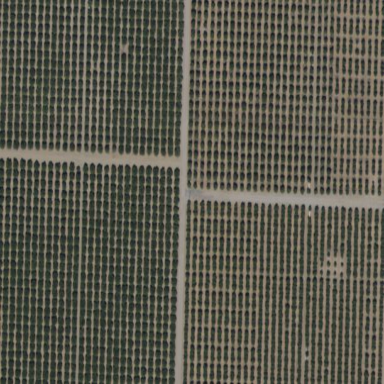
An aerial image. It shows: Orange orchard with rows of orange trees.